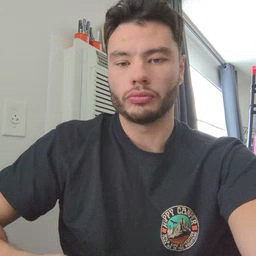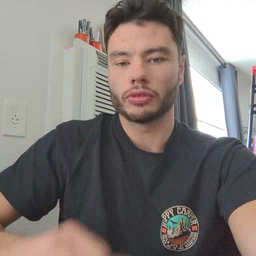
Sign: owl